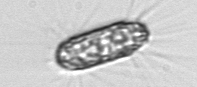
Label: Corethron_hystrix